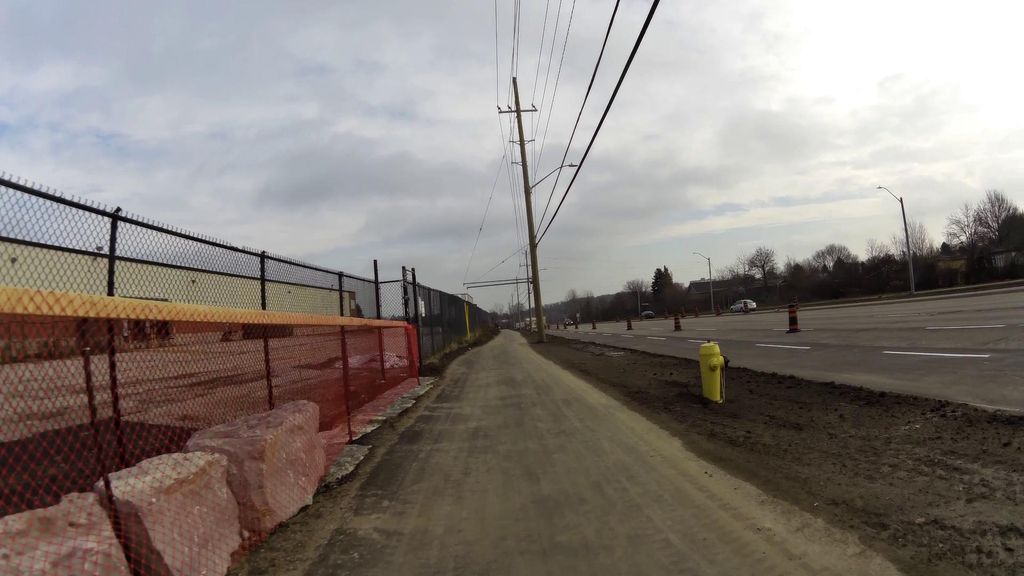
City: kitchener-waterloo